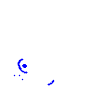
Particle: proton